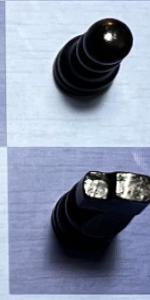
Label: Knight_Black